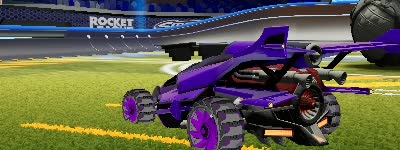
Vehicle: aftershock